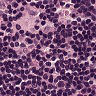
Metastatic tissue present: no